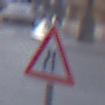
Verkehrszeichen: EinseitigVerengteFahrbahnLinks
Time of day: SunriseSunset
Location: Outdoor (Urban)
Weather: PartlyCloudy
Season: NotSpecified
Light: Natural